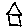
Label: house